Interaction volume radius: 5 \u00c5
Interaction volume height: 45 \u00c5
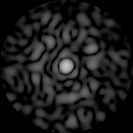
Disorder parameter: 0.852